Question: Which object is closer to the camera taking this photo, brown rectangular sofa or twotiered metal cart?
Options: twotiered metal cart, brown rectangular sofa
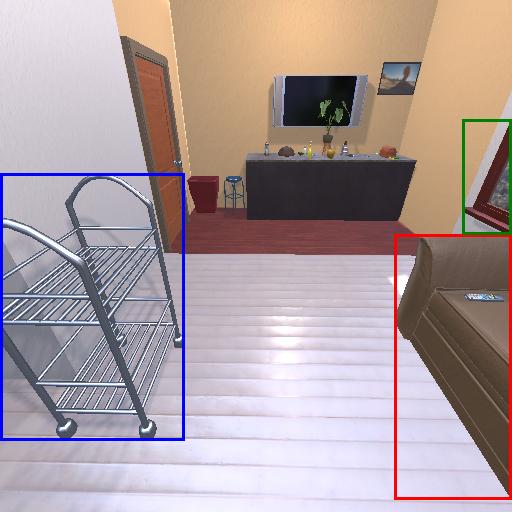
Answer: twotiered metal cart